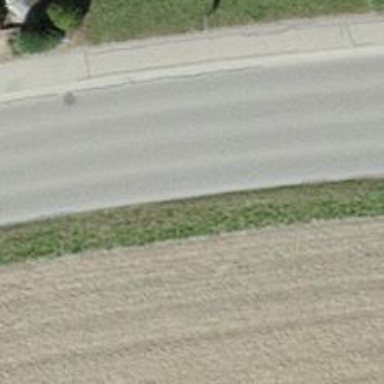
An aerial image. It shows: Tertiary road with asphalt surface.